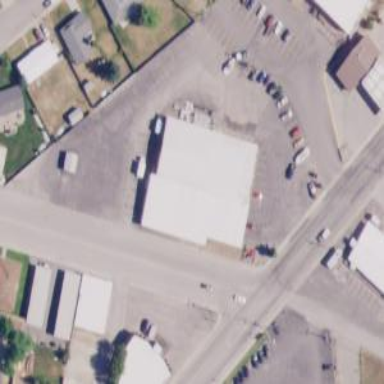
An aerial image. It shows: Hardware shop located within building.